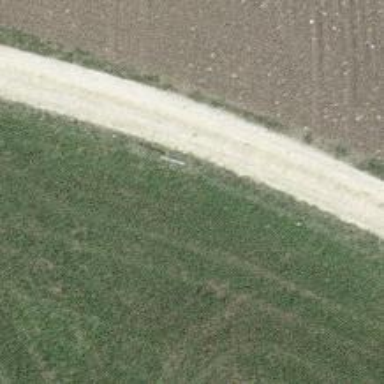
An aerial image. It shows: Track with compacted grade 2 surface.